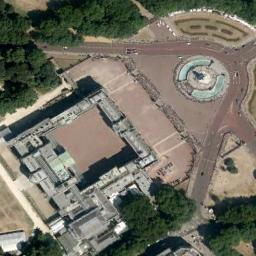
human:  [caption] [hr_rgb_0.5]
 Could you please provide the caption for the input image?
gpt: The palace is surrounded by some bare land .

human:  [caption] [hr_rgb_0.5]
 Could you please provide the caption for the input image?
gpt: There are some trees near the palace .

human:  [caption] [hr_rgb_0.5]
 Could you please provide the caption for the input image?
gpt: The palace is on the open place surrounded by trees .

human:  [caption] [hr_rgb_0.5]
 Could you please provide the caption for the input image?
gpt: The palace has a courtyard and a square is in front of the palace .

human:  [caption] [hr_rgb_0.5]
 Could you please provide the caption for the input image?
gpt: There are some green trees around the palace with gray roofs .